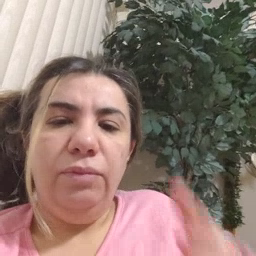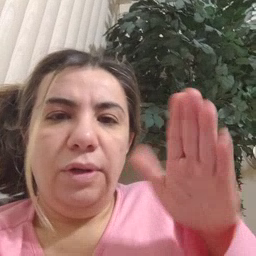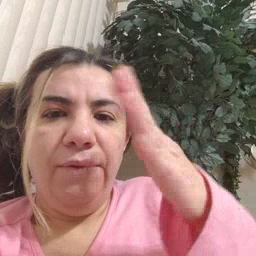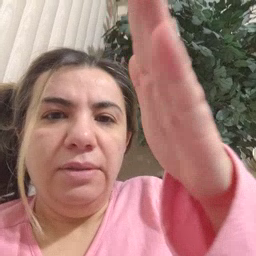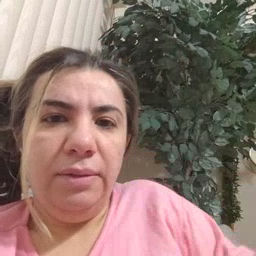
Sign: fish